Here is the wavelet time-frequency representation (scalogram) of a rolling-element bearing's vibration measurement. Diagnose the bearing from this image, choosing from: normal, inner_race, outer_race, ball.
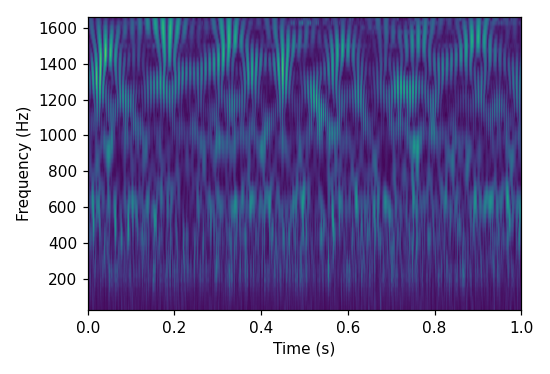
Answer: outer_race